Interaction volume radius: 5 \u00c5
Interaction volume height: 30 \u00c5
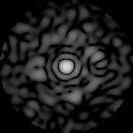
Disorder parameter: 0.8477